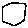
Label: hexagon